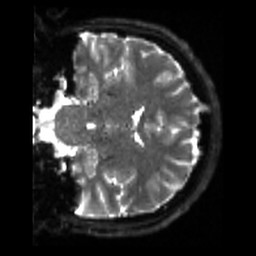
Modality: sbref
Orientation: coronal
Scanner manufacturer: siemens
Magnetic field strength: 3 T
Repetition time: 4 s
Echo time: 0.0594 s